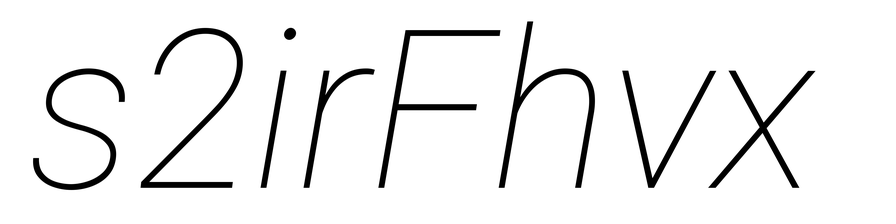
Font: Roboto-Italic_Thin_Italic